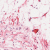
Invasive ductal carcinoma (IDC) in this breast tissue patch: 0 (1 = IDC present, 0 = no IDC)